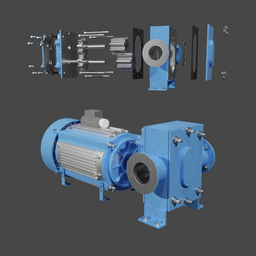
Label: mechanical